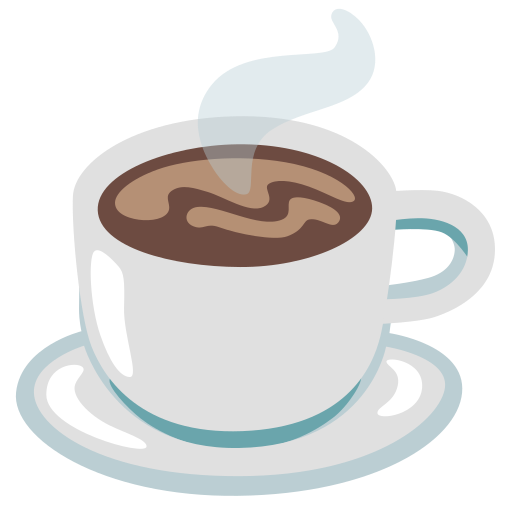
Emoji: ☕